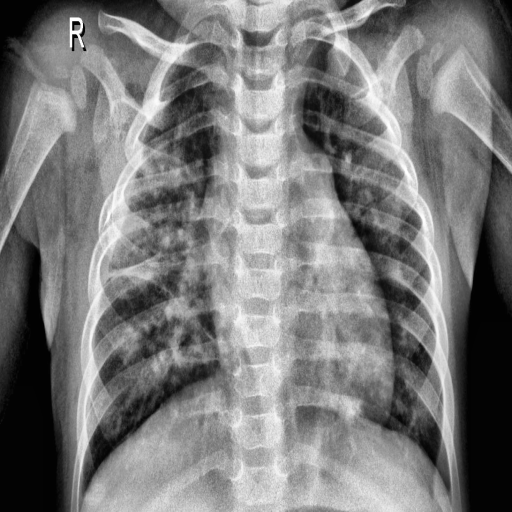
Finding: PNEUMONIA